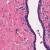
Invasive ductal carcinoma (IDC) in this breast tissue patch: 0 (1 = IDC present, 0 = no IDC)